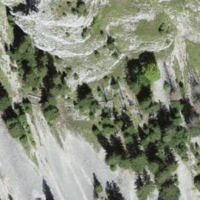
EUNIS habitat code: 31
Species observed at this site:
Aquila chrysaetos